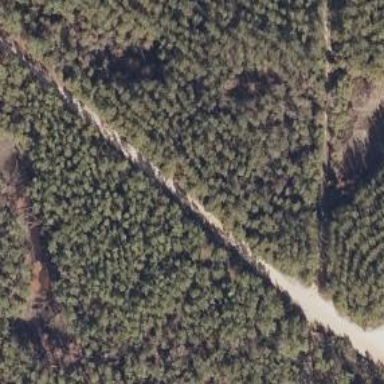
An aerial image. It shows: Abandoned railway adjacent to unclassified road.